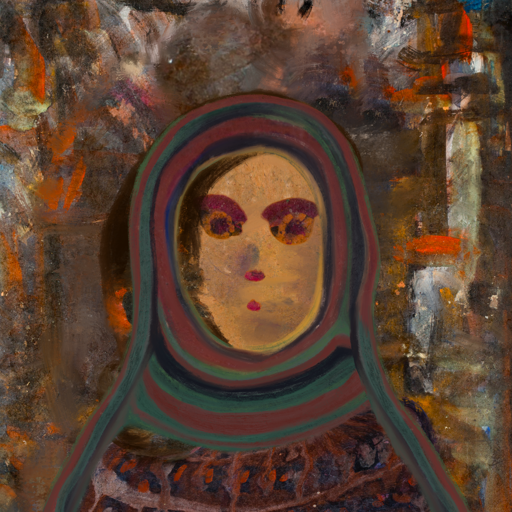
Background: GypsyQueen, Head And Neck Front: In_The_Sun, Face Front: Doll, Bust: Hypocrite, Hair Front: Gypsy_Queen, Head Accessory: After_Raid_Scarf, Second Necklace: Blank, Necklace: Blank, Baby: Blank